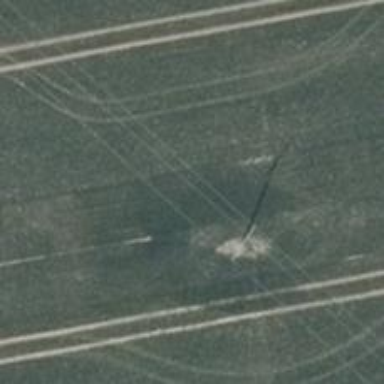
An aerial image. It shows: Power pole.